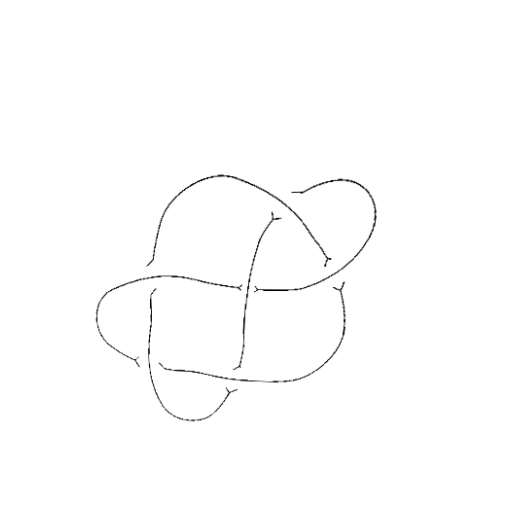
Crossing number: 6